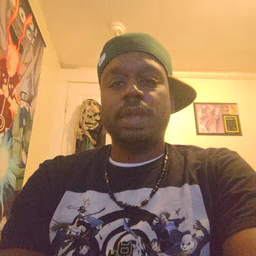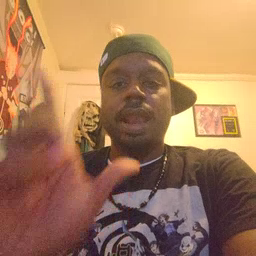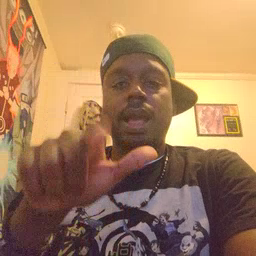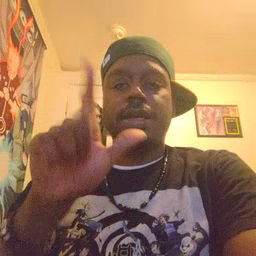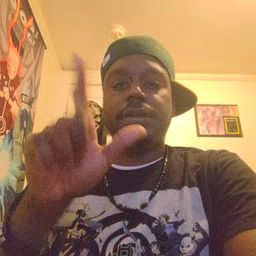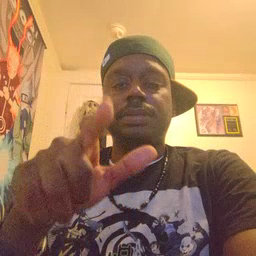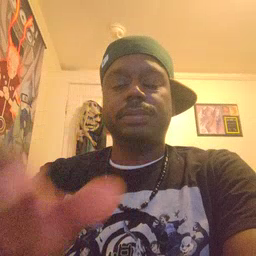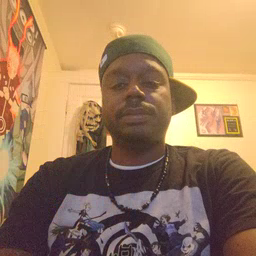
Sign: later